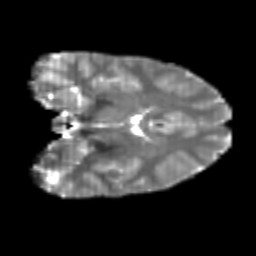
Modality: T2w
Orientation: coronal
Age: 21
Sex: male
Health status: healthy
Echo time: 0.074 s